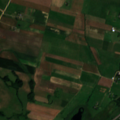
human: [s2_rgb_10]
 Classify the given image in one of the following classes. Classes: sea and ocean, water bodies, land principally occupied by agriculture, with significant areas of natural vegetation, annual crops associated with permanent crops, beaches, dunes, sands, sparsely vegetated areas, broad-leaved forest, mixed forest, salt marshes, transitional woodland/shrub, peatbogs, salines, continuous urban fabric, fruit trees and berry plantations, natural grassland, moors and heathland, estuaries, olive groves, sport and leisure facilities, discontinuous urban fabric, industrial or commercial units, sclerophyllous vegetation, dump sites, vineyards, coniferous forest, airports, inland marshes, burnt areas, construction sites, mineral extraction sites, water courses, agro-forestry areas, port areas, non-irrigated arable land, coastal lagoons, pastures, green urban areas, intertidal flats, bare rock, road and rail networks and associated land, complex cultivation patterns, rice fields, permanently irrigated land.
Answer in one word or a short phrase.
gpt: discontinuous urban fabric, non-irrigated arable land, pastures, land principally occupied by agriculture, with significant areas of natural vegetation